Chest X-ray:
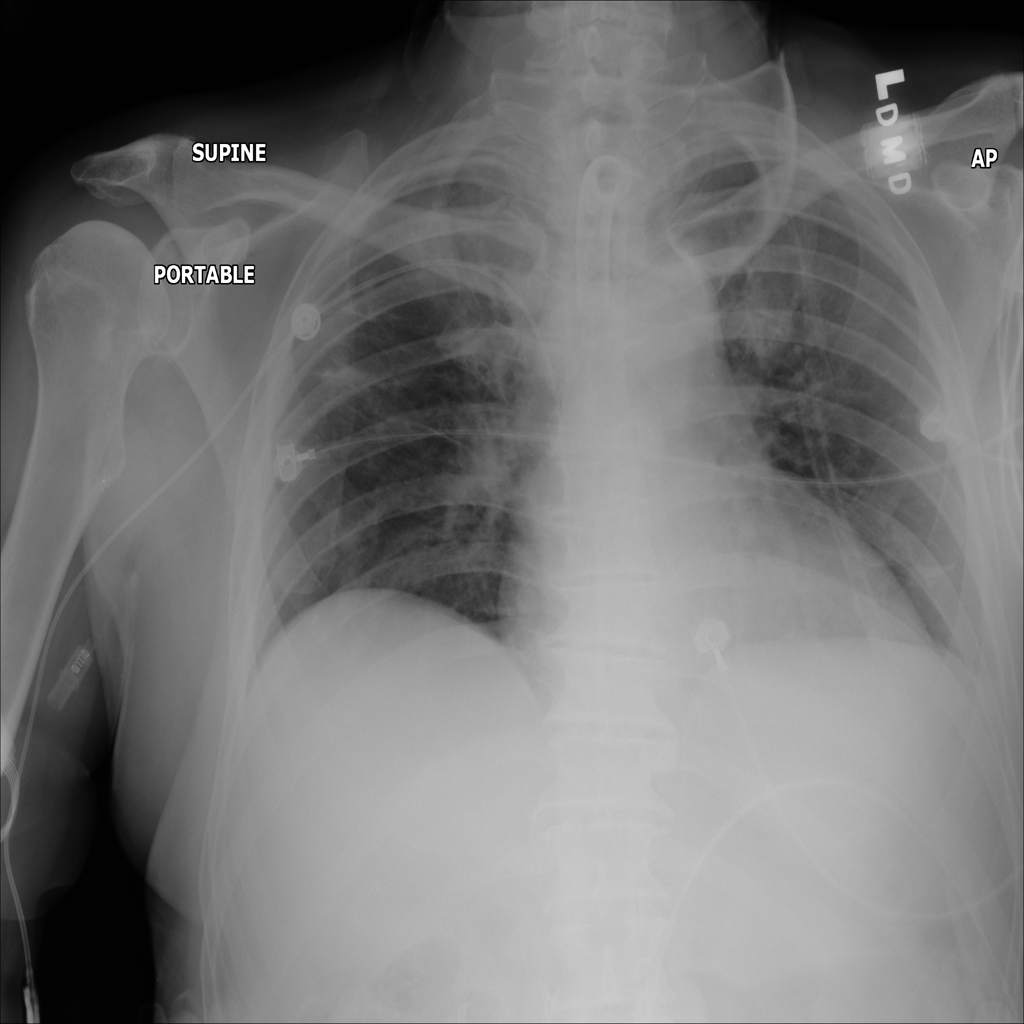
Findings: Consolidation, Effusion
No abnormal finding: no